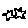
Label: star